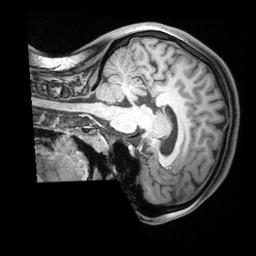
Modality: T1w
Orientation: sagittal
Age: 22
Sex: male
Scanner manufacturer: siemens
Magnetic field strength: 3 T
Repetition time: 1.68 s
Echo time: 0.00188 s